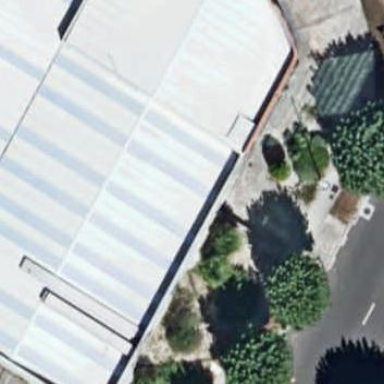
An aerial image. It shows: Warehouse.